Известно, что практически вся энергия, выделяемая лампой накаливания, передается окружающей среде посредством излучения. Окружающие лампу предметы поглощают излучение и впоследствии нагреваются. Электромагнитное излучение состоит из электромагнитных волн разной длины. Предметы из разного вещества поглощают падающее излучение по-разному. Так, например, черная изолента поглощает практически все падающее на нее от лампы накаливания излучение. А вода поглощает только часть излучения, за исключением некоторого диапазона длин волн. Такое описание поглощения электромагнитного излучения, например, не рассматривающие процессы отражения излучения, является крайне упрощенным, однако позволяет на качественном уровне разобраться в ряде вопросов.  Рис. 1. Лампа накаливания в банке Налейте в баночку приблизительно $135~г$ воды. Установите лампу в патрон и закрутите крышку баночки. Убедитесь в том, что лампа погружена в воду.
Измерьте мощность, получаемую водой от лампы. В эксперименте баночка должна касаться своим дном поверхности стола. Теплоемкостью баночки следует пренебречь.
Выньте лампочку из патрона. Обмотайте лампочку изолентой так, чтобы средняя толщина обмотки составила четыре слоя изоленты и была максимально равномерной по всей площади поверхности лампы. Вставьте лампочку обратно в патрон. Проведя эксперимент аналогичный пункту , измерьте общую мощность $N$, выделяемую лампой. , измерьте общую мощность $N$, выделяемую лампой.
На основе полученных данных найдите отношение $\alpha$ мощности излучения не поглощенного водой в баночке в первом эксперименте $N_{out}$ к общей мощности лампы $N$.
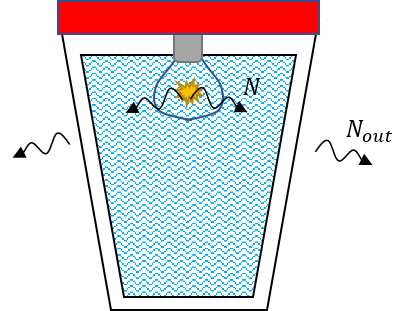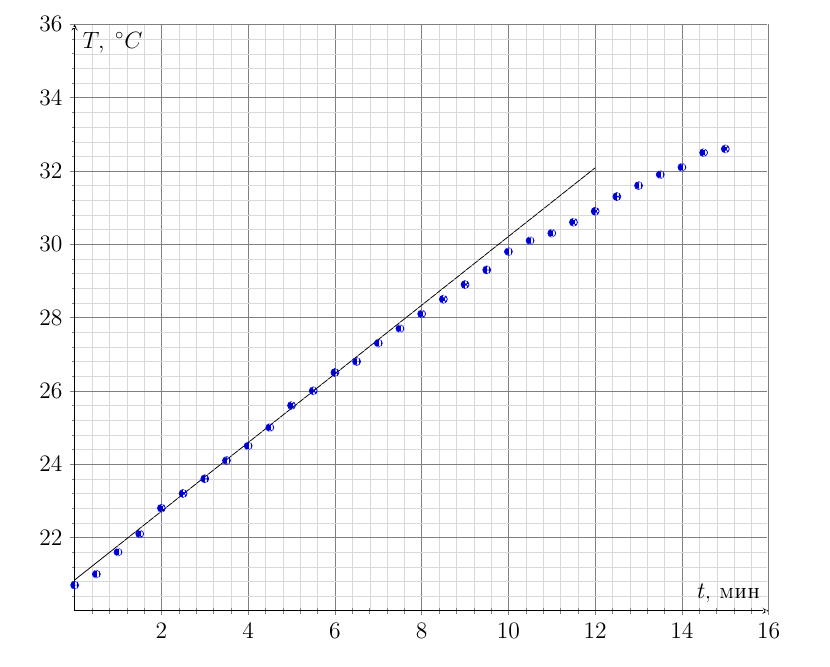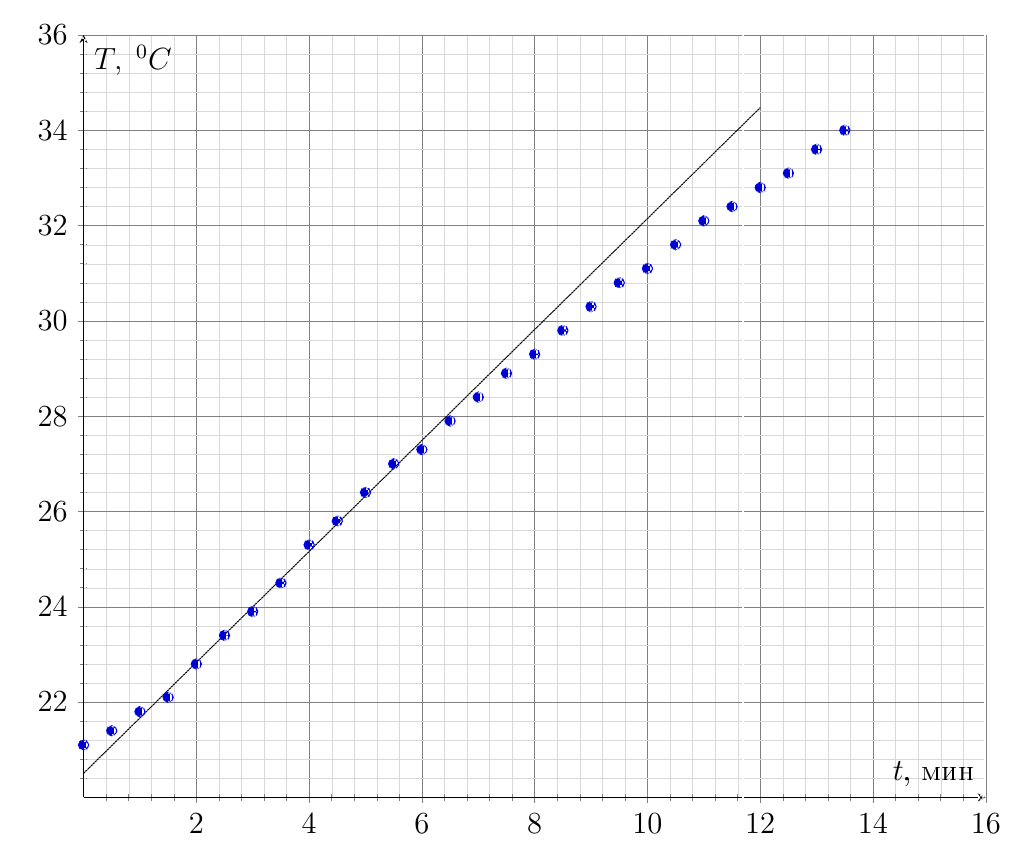
Измерьте мощность, получаемую водой от лампы. В эксперименте баночка должна касаться своим дном поверхности стола. Теплоемкостью баночки следует пренебречь.
Решение: Нальем воду массой $m_1=135.0\pm0.1~ г$ в банку и закроем банку крышкой. Вставим в отверстие в крышке термометр. Включим секундомер и питание лампы. Совершая круговые движения баночкой по поверхности стола в течение всего эксперимента будем перемешивать воду в банке. Измерим таким образом зависимость температуры воды внутри банки от времени. Запишем данные в таблицу и построим график соответствующей зависимости. Видно, что со временем график меняет свой угловой коэффициент, это связано с увеличением тепловых потерь в окружающую среду. Проведем касательную к графику на его начальном участке. Первые две-три измеренных точки могут не попасть на аппроксимирующую прямую из-за того, что тепловой обмен между водой и термометром происходит не мгновенно. Определим угловой коэффициент касательной $k_1$:$$k_1=(0.94\pm0.01) ~^\circ \text{C}/\text{мин}.$$Мощность получаемую от лампы водой рассчитаем как | $t,~ мин$ | $T, ~^\circ\mathrm C$ | | $t,~ мин$ | $T, ~^\circ\mathrm C$ | | $t,~ мин$ | $T, ~^\circ\mathrm C$ | | $t,~ мин$ | $T, ~^\circ\mathrm C$ | | --- | --- | --- | --- | --- | --- | --- | --- | --- | --- | --- | | 0.0 | 20.7 | | 4.0 | 24.5 | | 8.0 | 28.1 | | 12.0 | 30.9 | | 0.5 | 21.0 | | 4.5 | 25 | | 8.5 | 28.5 | | 12.5 | 31.3 | | 1.0 | 21.6 | | 5.0 | 25.6 | | 9.0 | 28.9 | | 13.0 | 31.6 | | 1.5 | 22.1 | | 5.5 | 26.0 | | 9.5 | 29.3 | | 13.5 | 31.9 | | 2.0 | 22.8 | | 6.0 | 26.5 | | 10.0 | 29.8 | | 14.0 | 32.1 | | 2.5 | 23.2 | | 6.5 | 26.8 | | 10.5 | 30.1 | | 14.5 | 32.5 | | 3.0 | 23.6 | | 7.0 | 27.3 | | 11.0 | 30.3 | | 15.0 | 32.6 | | 3.5 | 24.1 | | 7.5 | 27.7 | | 11.5 | 30.6 | | $-$ | $-$ |
Ответ: | $t,~ мин$ | $T, ~^\circ\mathrm C$ | | $t,~ мин$ | $T, ~^\circ\mathrm C$ | | $t,~ мин$ | $T, ~^\circ\mathrm C$ | | $t,~ мин$ | $T, ~^\circ\mathrm C$ | | --- | --- | --- | --- | --- | --- | --- | --- | --- | --- | --- | | 0.0 | 20.7 | | 4.0 | 24.5 | | 8.0 | 28.1 | | 12.0 | 30.9 | | 0.5 | 21.0 | | 4.5 | 25 | | 8.5 | 28.5 | | 12.5 | 31.3 | | 1.0 | 21.6 | | 5.0 | 25.6 | | 9.0 | 28.9 | | 13.0 | 31.6 | | 1.5 | 22.1 | | 5.5 | 26.0 | | 9.5 | 29.3 | | 13.5 | 31.9 | | 2.0 | 22.8 | | 6.0 | 26.5 | | 10.0 | 29.8 | | 14.0 | 32.1 | | 2.5 | 23.2 | | 6.5 | 26.8 | | 10.5 | 30.1 | | 14.5 | 32.5 | | 3.0 | 23.6 | | 7.0 | 27.3 | | 11.0 | 30.3 | | 15.0 | 32.6 | | 3.5 | 24.1 | | 7.5 | 27.7 | | 11.5 | 30.6 | | $-$ | $-$ | Ответ: $t,~ мин$$T, ~^\circ\mathrm C$$t,~ мин$$T, ~^\circ\mathrm C$0.020.74.024.58.028.112.030.90.521.04.5258.528.512.531.31.021.65.025.69.028.913.031.61.522.15.526.09.529.313.531.92.022.86.026.510.029.814.032.12.523.26.526.810.530.114.532.53.023.67.027.311.030.315.032.63.524.17.527.711.530.6$-$$-$
Ответ: Видно, что со временем график меняет свой угловой коэффициент, это связано с увеличением тепловых потерь в окружающую среду. Проведем касательную к графику на его начальном участке. Первые две-три измеренных точки могут не попасть на аппроксимирующую прямую из-за того, что тепловой обмен между водой и термометром происходит не мгновенно. Определим угловой коэффициент касательной $k_1$:$$k_1=(0.94\pm0.01) ~^\circ \text{C}/\text{мин}.$$Мощность получаемую от лампы водой рассчитаем как
Ответ: $$N_1=Cm_1k_1=(8.85\pm0.07) \ \text{Вт}\tag{1}$$

Выньте лампочку из патрона. Обмотайте лампочку изолентой так, чтобы средняя толщина обмотки составила четыре слоя изоленты и была максимально равномерной по всей площади поверхности лампы. Вставьте лампочку обратно в патрон. Проведя эксперимент аналогичный пункту A1 , измерьте общую мощность $N$, выделяемую лампой.
Решение: Откроем банку. Выльем из нее воду и нальем новую порцию воды комнатной температуры массой $m=135.0\pm0.1~г$. Вынем лампу из цоколя и обмотаем ее изолентой в четыре слоя. Вставим лампу обратно в цоколь и проведем аналогичный эксперимент. В ходе эксперимента будем следить за тем, чтобы изолента на лампе сохраняла свою целостность и не перегорала от перегрева. В рассматриваемом процессе всё электромагнитное излучение лампы будет поглощаться изолентой, которая в свою очередь посредством теплопроводности будет передавать полученную энергию воде. В случае отсутствия теплопотерь (то есть, в случае близких температур воды и окружающей среды) вся энергия, переданная от лампы воде через изоленту, будет идти на нагрев. Вновь внесем полученные измерения в таблицу и построим соответствующий график. $t,~ мин$$T, ~^\circ\mathrm C$ $t,~ мин$$T, ~^\circ\mathrm C$ $t$, мин$T, \;^\circ C$ $t$, мин$T, \;^\circ C$0.021.1 3.524.5 7.028.4 10.531.60.521.4 4.025.3 7.528.9 11.032.11.021.8 4.525.8 8.029.3 11.532.41.522.1 5.026.4 8.529.8 12.032.82.022.8 5.527.0 9.030.3 12.533.12.523.4 6.027.3 9.530.8 13.033.63.023.9 6.527.9 10.031.1 13.534.0  Определим угловой коэффициент графика на начальном участке:$$k_2=(1.16\pm0.02) ~^\circ \mathrm C/\text{мин}.$$Рассчитаем полную мощность выделяемую лампой | $t,~ мин$ | $T, ~^\circ\mathrm C$ | | $t,~ мин$ | $T, ~^\circ\mathrm C$ | | $t$, мин | $T, \;^\circ C$ | | $t$, мин | $T, \;^\circ C$ | | --- | --- | --- | --- | --- | --- | --- | --- | --- | --- | --- | | 0.0 | 21.1 | | 3.5 | 24.5 | | 7.0 | 28.4 | | 10.5 | 31.6 | | 0.5 | 21.4 | | 4.0 | 25.3 | | 7.5 | 28.9 | | 11.0 | 32.1 | | 1.0 | 21.8 | | 4.5 | 25.8 | | 8.0 | 29.3 | | 11.5 | 32.4 | | 1.5 | 22.1 | | 5.0 | 26.4 | | 8.5 | 29.8 | | 12.0 | 32.8 | | 2.0 | 22.8 | | 5.5 | 27.0 | | 9.0 | 30.3 | | 12.5 | 33.1 | | 2.5 | 23.4 | | 6.0 | 27.3 | | 9.5 | 30.8 | | 13.0 | 33.6 | | 3.0 | 23.9 | | 6.5 | 27.9 | | 10.0 | 31.1 | | 13.5 | 34.0 |
Ответ: $$N=Cm_2k_2=(10.40\pm0.15) \ \text{Вт}\tag{2}$$

На основе полученных данных найдите отношение $\alpha$ мощности излучения не поглощенного водой в баночке в первом эксперименте $N_{out}$ к общей мощности лампы $N$.
Решение: Тогда для отношения мощности пропускаемой водой к полной мощности лампы в первом эксперименте имеем
Ответ: $$\alpha = \frac{N_{out}}{N} =\frac{N-N_1}{N} = (14.8\pm2.3)\tag{3}$$
Темы:
E, Термодинамика, IEPhO, Теплота, Температура, Поглощение света